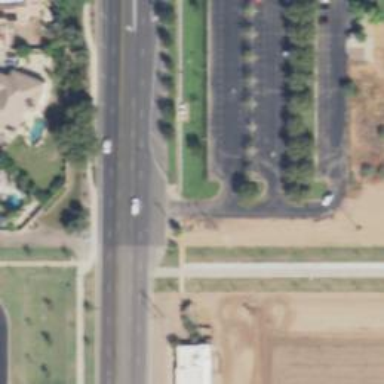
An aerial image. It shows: Driveway leading to service road.